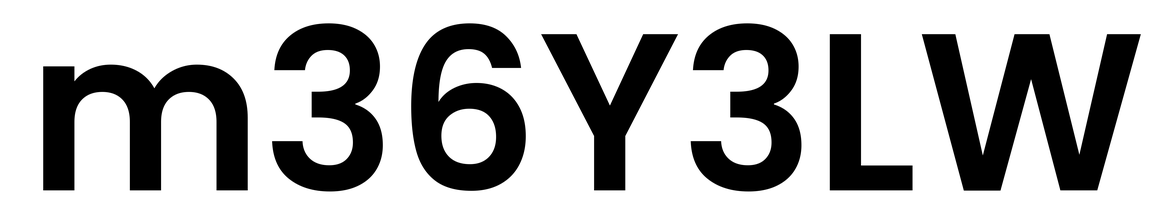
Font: Poppins-SemiBold